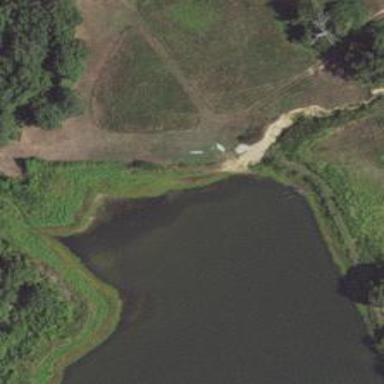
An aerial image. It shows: Reservoir.